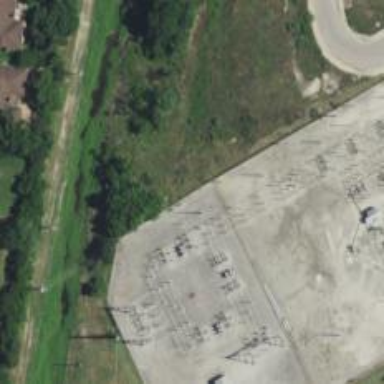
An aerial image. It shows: Switch for power supply.